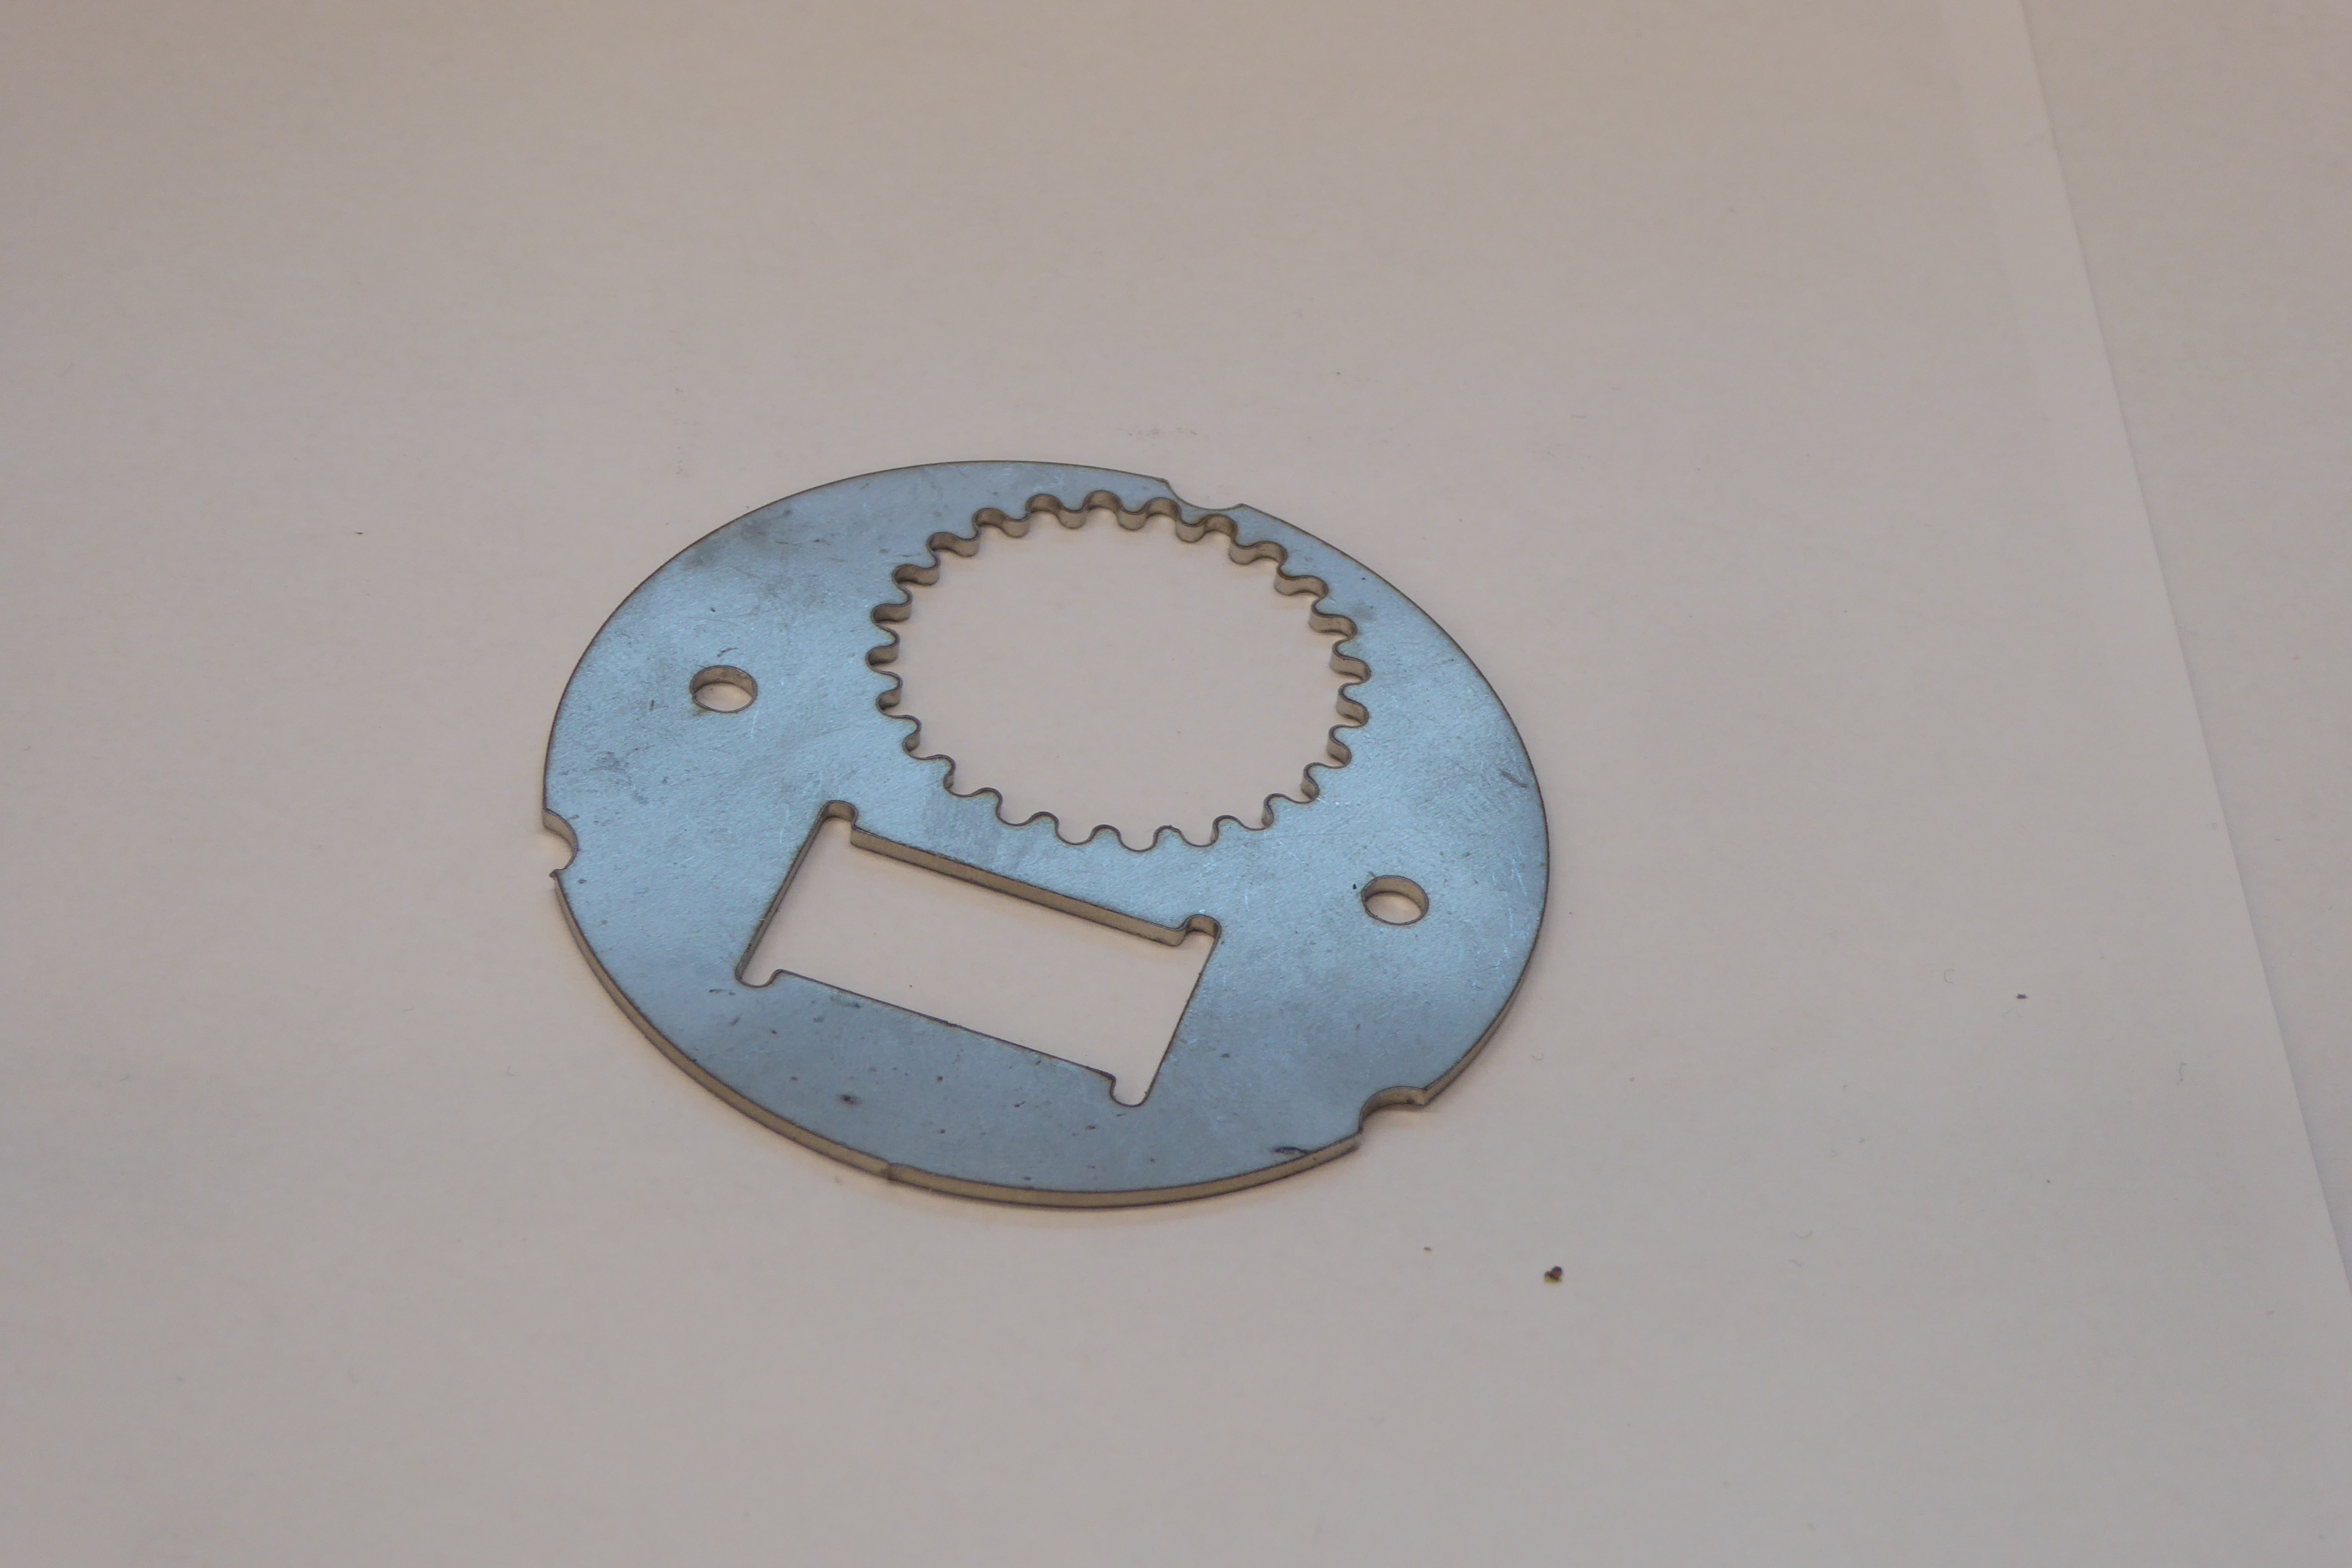
Label: Bottle Opener - Inlay